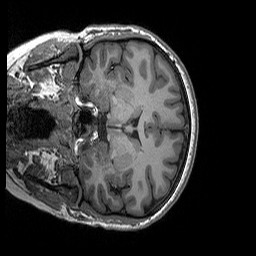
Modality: T1w
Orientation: coronal
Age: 25
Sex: female
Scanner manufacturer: siemens
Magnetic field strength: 3 T
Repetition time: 2.3 s
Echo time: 0.00298 s